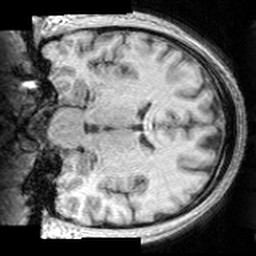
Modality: T1w
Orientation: coronal
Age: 29
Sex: male
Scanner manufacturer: siemens
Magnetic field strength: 3 T
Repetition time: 1.63 s
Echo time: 0.00311 s